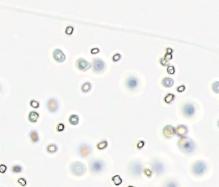
Label: Phaeocystis